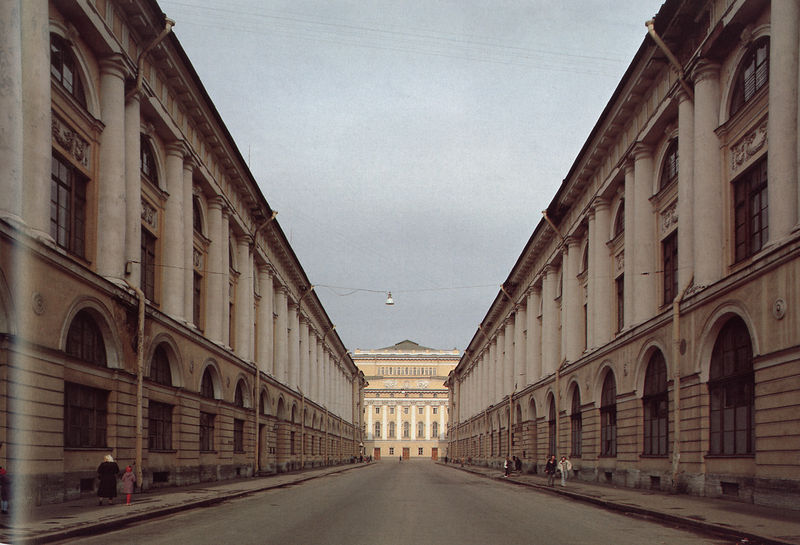
Titel: Rossi- Straße
Künstler: Carlo Rossi
Standort: St. Petersburg (EU - Russland)
Schlagwörter: blau, himmel, menschen, stadt, braun, fenster, frau, lampe, laterne, strasse, säulen, gebäude, haus, schloss, architektur, häuser, kind, bogen, fassade, perspektive, leer, gerade, foto, fotografie, bürgersteig, münchen, fries, rustika, gesims, stadtbild, metopen, gesimse, halbsäulen, st. petersburg